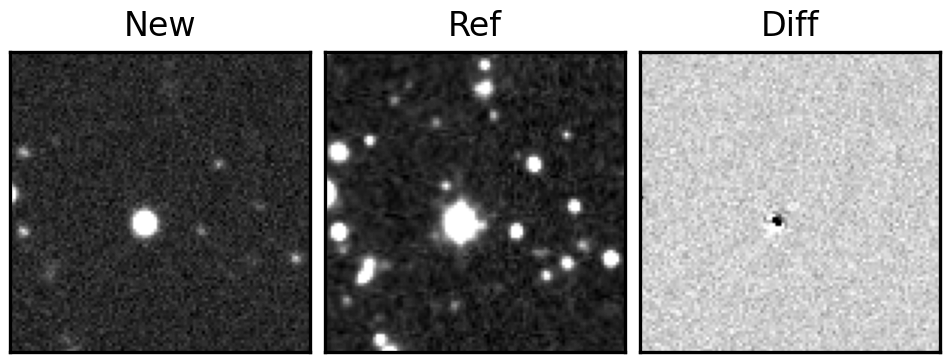
Label: bogus